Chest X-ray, AP view. Patient: 17 years old, sex F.
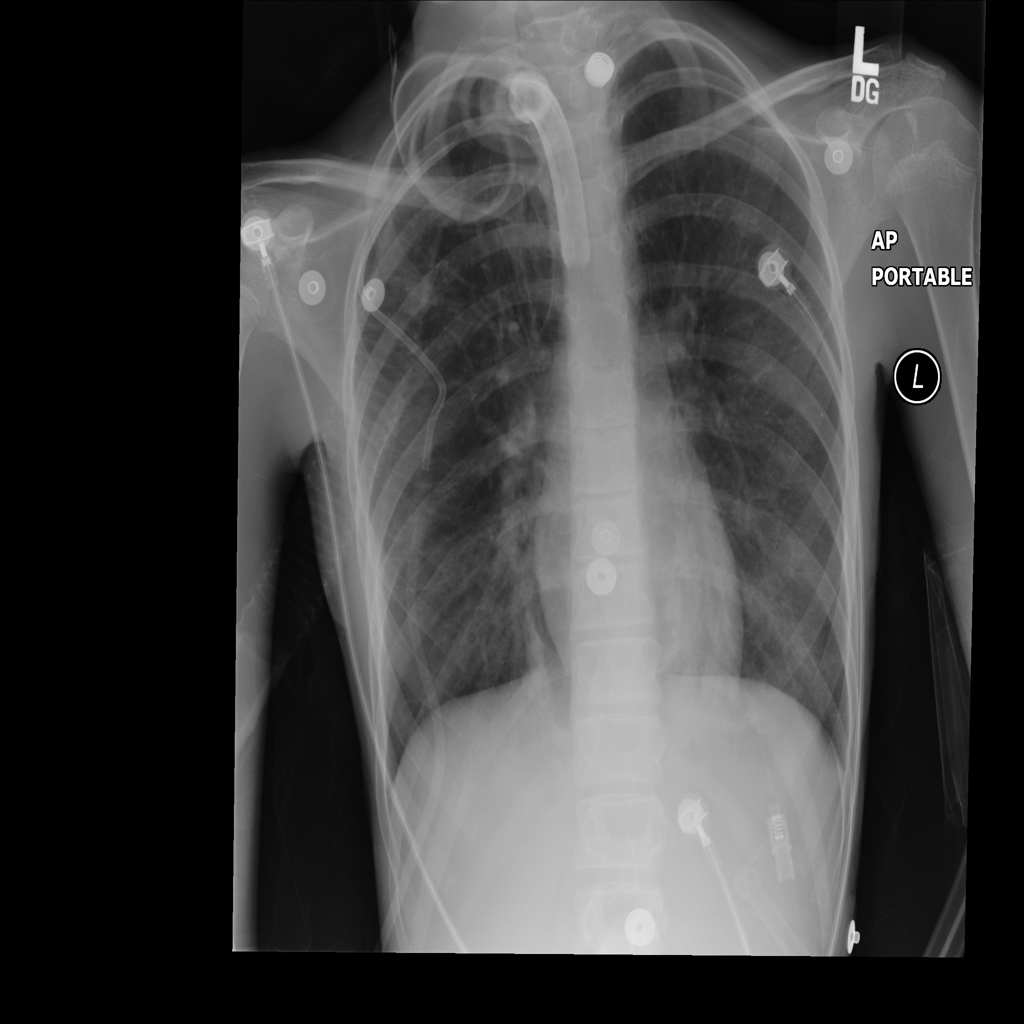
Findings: Atelectasis, Consolidation